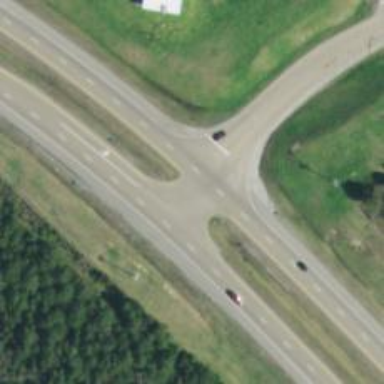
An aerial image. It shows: Trunk link highway.